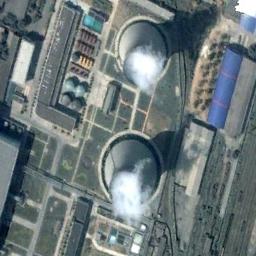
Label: thermal_power_station